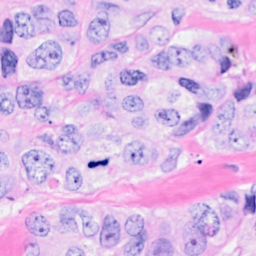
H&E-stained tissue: Breast